Interaction volume radius: 10 \u00c5
Interaction volume height: 25 \u00c5
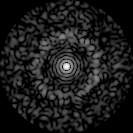
Disorder parameter: 0.8258